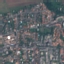
Label: Residential